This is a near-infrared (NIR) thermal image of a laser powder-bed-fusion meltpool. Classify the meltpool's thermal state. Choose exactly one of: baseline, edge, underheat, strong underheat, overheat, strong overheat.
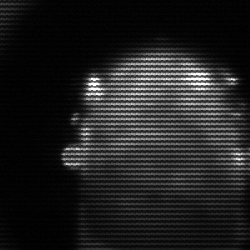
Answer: baseline